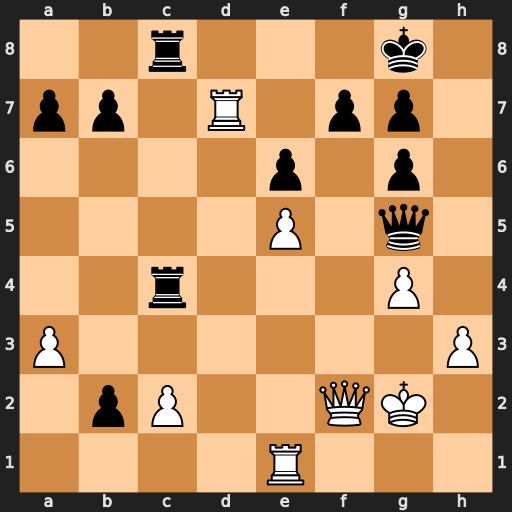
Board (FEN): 2r3k1/pp1R1pp1/4p1p1/4P1q1/2r3P1/P6P/1pP2QK1/4R3
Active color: w
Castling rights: -
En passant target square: -
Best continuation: Qxf7+ Kh8 Qxg7#